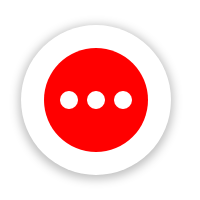
Cursor type: context_menu
OS/theme: linux-google-cursor
Variant: red